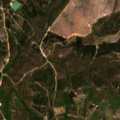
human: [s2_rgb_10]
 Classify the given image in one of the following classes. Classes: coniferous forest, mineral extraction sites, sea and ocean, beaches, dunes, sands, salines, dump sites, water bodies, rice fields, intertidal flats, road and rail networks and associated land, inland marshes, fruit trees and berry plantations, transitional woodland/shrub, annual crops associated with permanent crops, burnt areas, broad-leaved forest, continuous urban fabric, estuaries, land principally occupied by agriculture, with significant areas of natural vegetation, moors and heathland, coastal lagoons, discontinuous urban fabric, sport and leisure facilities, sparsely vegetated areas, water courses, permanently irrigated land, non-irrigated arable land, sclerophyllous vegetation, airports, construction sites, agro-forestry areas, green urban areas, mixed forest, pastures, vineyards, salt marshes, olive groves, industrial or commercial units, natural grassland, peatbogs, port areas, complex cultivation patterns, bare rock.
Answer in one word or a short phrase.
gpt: olive groves, pastures, complex cultivation patterns, land principally occupied by agriculture, with significant areas of natural vegetation, agro-forestry areas, broad-leaved forest, transitional woodland/shrub